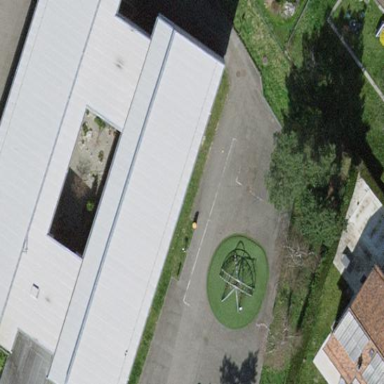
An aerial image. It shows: School building.